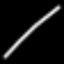
Label: line